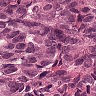
Metastatic tissue present: yes